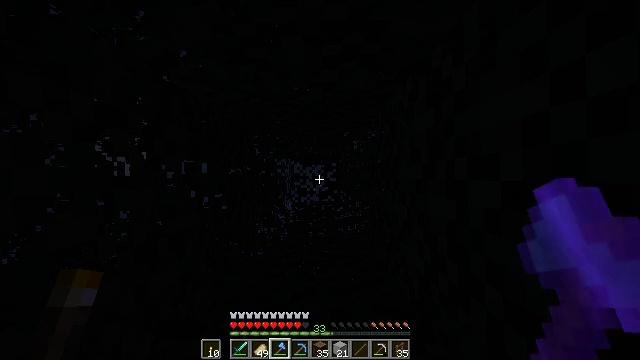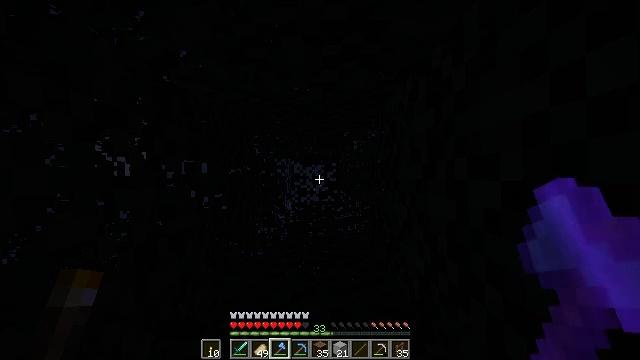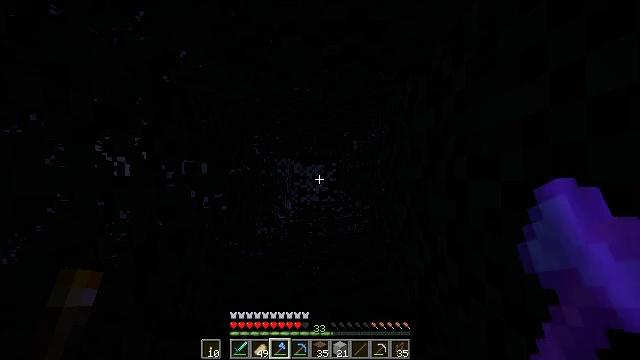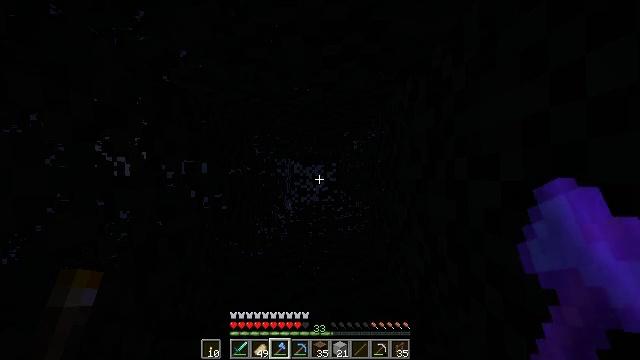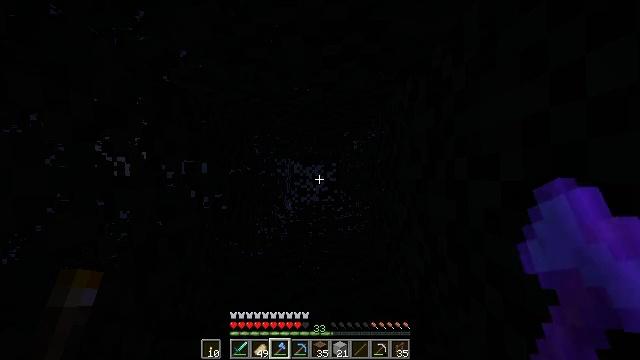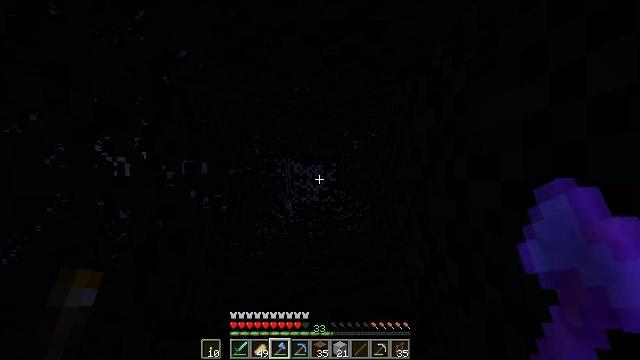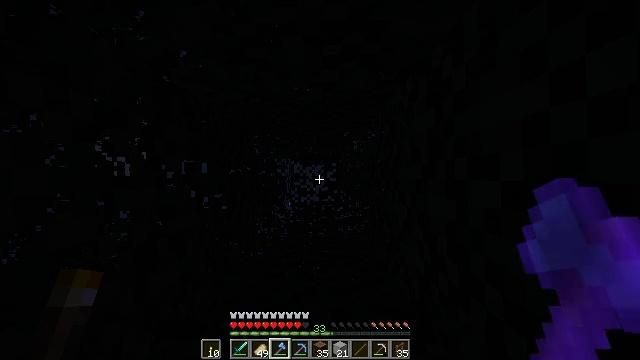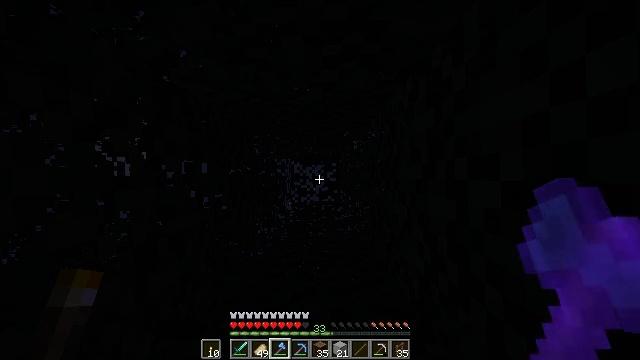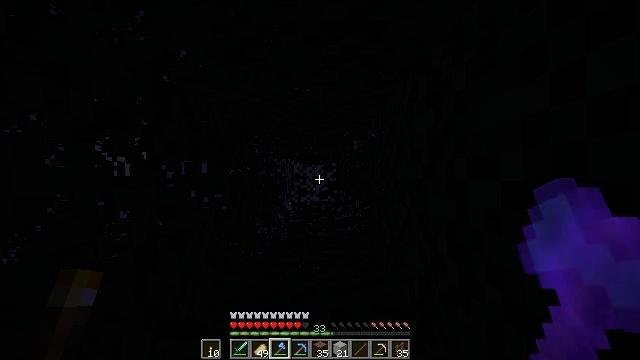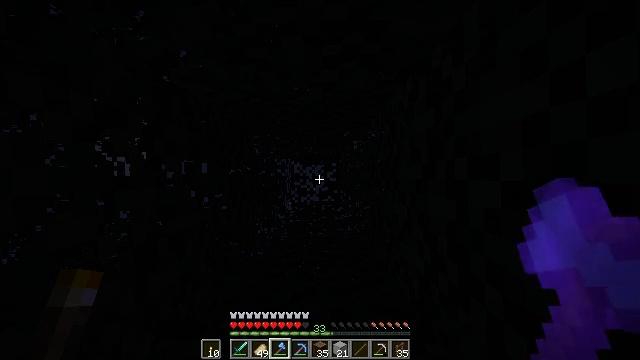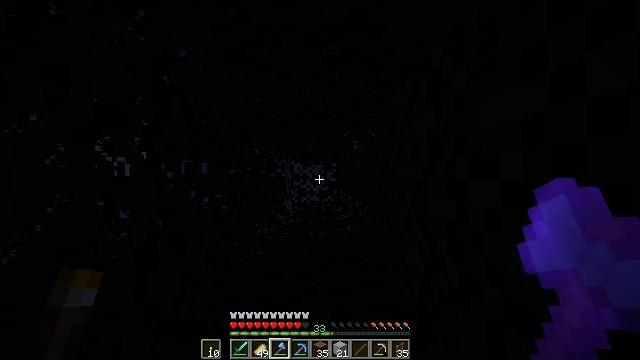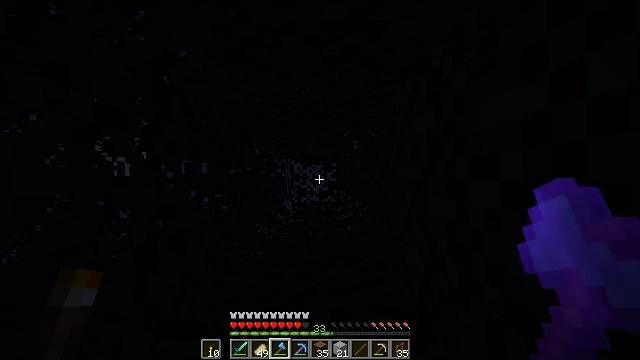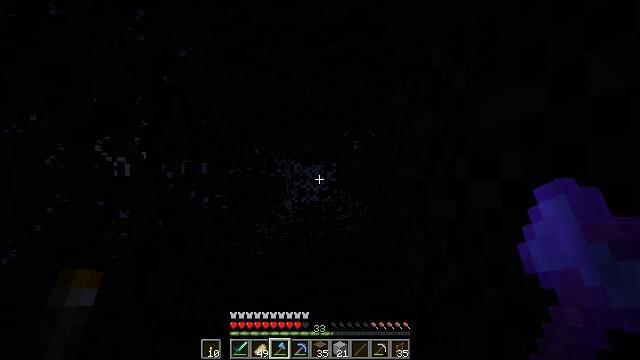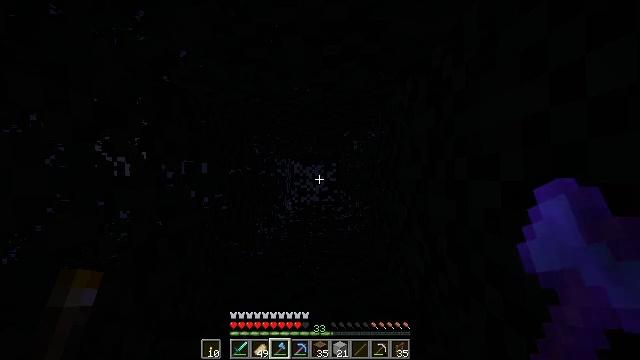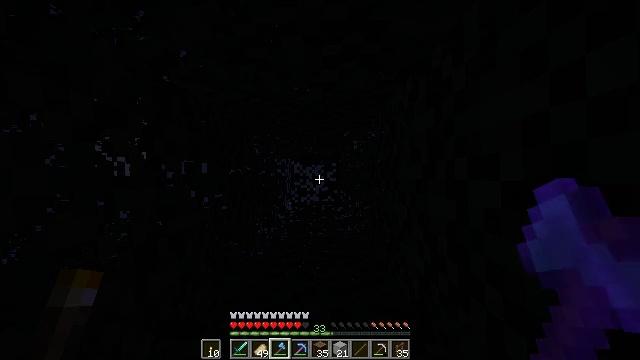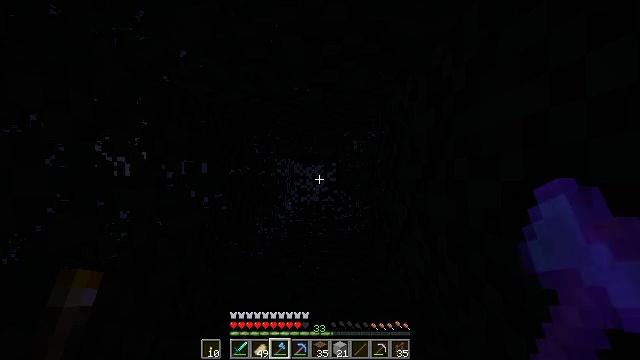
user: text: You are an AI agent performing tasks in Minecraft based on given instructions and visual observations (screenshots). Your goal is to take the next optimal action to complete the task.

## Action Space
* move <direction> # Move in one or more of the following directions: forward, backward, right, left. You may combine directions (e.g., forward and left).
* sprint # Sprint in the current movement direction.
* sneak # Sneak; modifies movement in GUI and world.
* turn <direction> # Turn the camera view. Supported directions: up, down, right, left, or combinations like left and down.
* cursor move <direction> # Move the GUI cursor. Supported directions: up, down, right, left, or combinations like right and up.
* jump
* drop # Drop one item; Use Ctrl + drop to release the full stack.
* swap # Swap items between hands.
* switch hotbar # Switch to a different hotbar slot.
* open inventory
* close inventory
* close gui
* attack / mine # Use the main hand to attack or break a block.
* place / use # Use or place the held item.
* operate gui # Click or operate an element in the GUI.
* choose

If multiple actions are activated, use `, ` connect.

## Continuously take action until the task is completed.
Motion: motion action
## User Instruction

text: Mine the brown bed to pick it up.
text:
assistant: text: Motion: no_op
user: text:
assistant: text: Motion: no_op
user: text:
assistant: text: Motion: no_op
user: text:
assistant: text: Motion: no_op
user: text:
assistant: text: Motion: no_op
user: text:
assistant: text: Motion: no_op
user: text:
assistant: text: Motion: no_op
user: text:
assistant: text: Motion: no_op
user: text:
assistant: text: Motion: no_op
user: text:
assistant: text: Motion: no_op
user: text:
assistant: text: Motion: no_op
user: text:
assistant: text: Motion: no_op
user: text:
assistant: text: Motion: no_op
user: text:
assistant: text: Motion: no_op
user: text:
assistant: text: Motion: no_op
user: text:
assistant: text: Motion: no_op
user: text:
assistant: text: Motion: no_op
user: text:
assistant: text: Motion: no_op
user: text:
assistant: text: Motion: no_op
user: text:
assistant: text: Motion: no_op
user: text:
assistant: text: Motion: no_op
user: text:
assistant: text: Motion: no_op
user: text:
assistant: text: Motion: no_op
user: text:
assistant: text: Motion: no_op
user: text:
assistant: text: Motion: no_op
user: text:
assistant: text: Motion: no_op
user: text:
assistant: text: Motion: no_op
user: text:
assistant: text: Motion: no_op
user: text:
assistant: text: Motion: no_op
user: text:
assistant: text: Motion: no_op